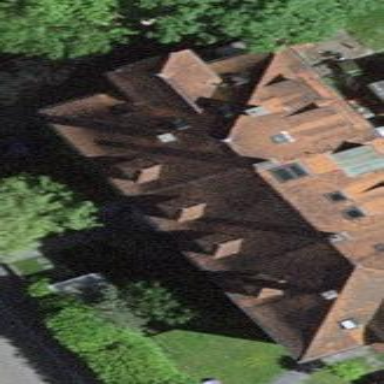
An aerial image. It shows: Terrace building.